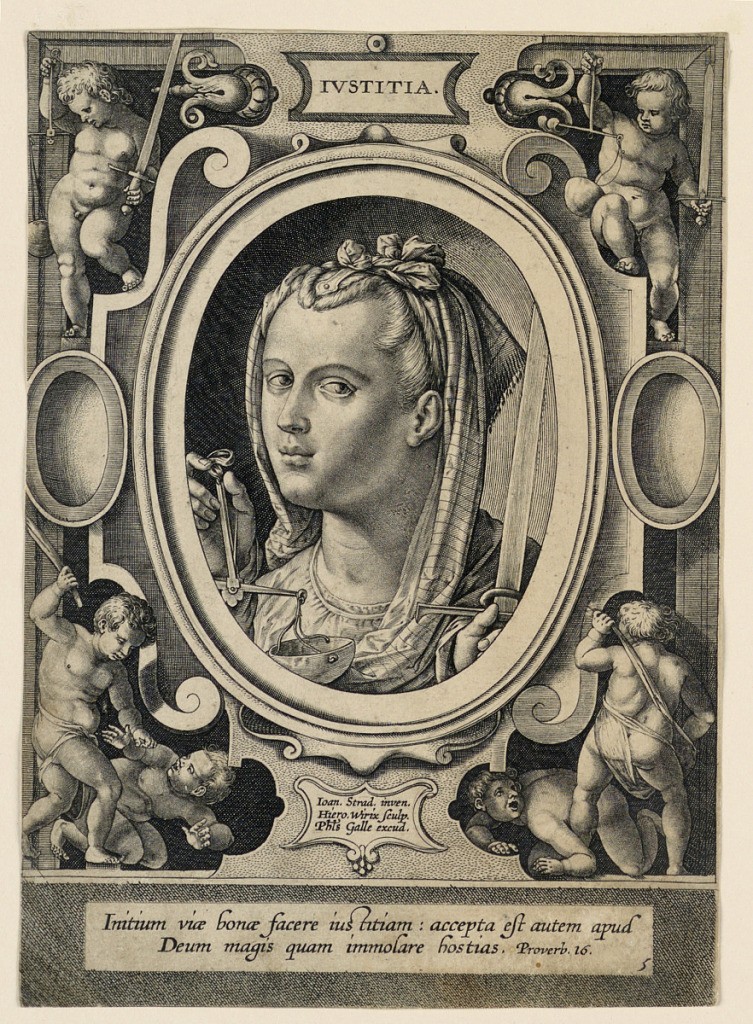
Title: Justice (Iustitia), plate 5 from the "Virtutum theologicarum et cardinalium"
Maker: Jan van der Straet, called Stradanus, Flemish, 1523–1605
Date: ca. 1575
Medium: Engraving on laid paper
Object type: Print
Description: Bust of Justice holding scales and sword, surrounded by a scrollwork frame decorated with putti. A Latin inscription in a horizontal band below.